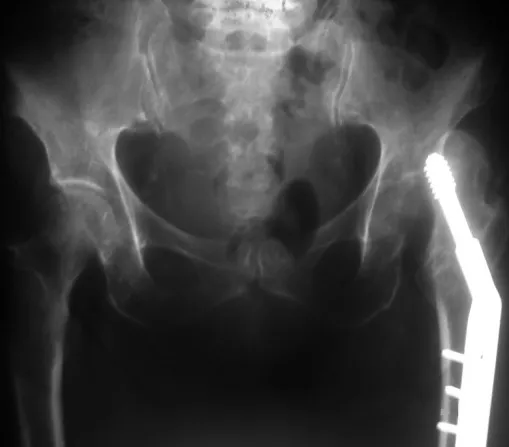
X-ray demonstrating a posterior hip dislocation while the old trochanteric fracture has healed.
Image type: radiology (x_ray)